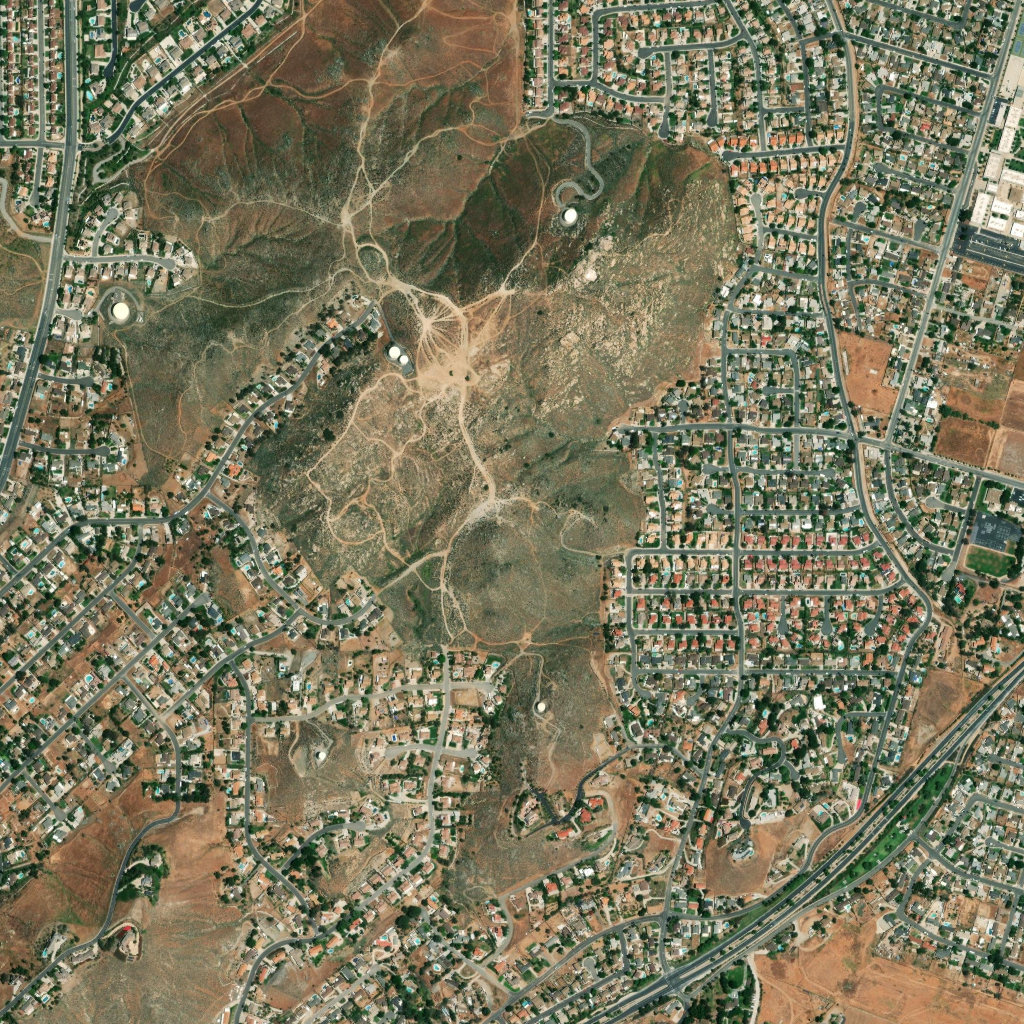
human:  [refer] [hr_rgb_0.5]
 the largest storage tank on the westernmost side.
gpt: <box>[[10, 29, 12, 31, 0]]</box>